Question: I am following a tutorial at <URL> where I created my rails app. I was asked to use to get my app live online. I followed the steps for linking my account to via the SSH key.
However when I use the command 'heroku create' and then copy past the link provided, in this case <URL>, I get an "Application Error" in the browser.
This is the exact message:
"An error occurred in the application and your page could not be served. Please try again in a few moments.If you are the application owner, check your logs for details."

'''
2014-07-01T06:50:55.157229+00:00 app[web.1]: Rendered layouts/_header.html.erb (0.7ms)
2014-07-01T06:50:56.211672+00:00 heroku[router]: at=info method=GET path="/about" host=omr-photoshare.herokuapp.com request_id=0b8e9a43-5ffd-4bae-aa4f-61e9f87dfdfc fwd="65.78.4.236" dyno=web.1 connect=2ms service=192ms status=304 bytes=845
2014-07-01T06:50:56.025883+00:00 app[web.1]: Started GET "/about" for 65.78.4.236 at 2014-07-01 06:50:56 +0000
2014-07-01T06:50:56.082614+00:00 app[web.1]: Rendered pages/about.html.erb within layouts/application (0.2ms)
2014-07-01T06:50:56.174581+00:00 app[web.1]: Completed 200 OK in 95ms (Views: 7.0ms | ActiveRecord: 86.8ms)
2014-07-01T06:50:56.079586+00:00 app[web.1]: Processing by PagesController#about as HTML
2014-07-01T06:50:56.173874+00:00 app[web.1]: Rendered layouts/_header.html.erb (90.3ms)
2014-07-01T06:50:57.026362+00:00 heroku[router]: at=info method=GET path="/users/edit" host=omr-photoshare.herokuapp.com request_id=9e7dbd9b-1e90-4cf0-b422-a39fc4dd86af fwd="65.78.4.236" dyno=web.1 connect=4ms service=26ms status=200 bytes=4509
2014-07-01T06:50:57.023820+00:00 app[web.1]: Rendered devise/registrations/edit.html.erb within layouts/application (6.5ms)
2014-07-01T06:50:57.007189+00:00 app[web.1]: Started GET "/users/edit" for 65.78.4.236 at 2014-07-01 06:50:57 +0000
2014-07-01T06:50:57.027133+00:00 app[web.1]: Completed 200 OK in 16ms (Views: 12.8ms | ActiveRecord: 1.3ms)
2014-07-01T06:50:57.010704+00:00 app[web.1]: Processing by Devise::RegistrationsController#edit as HTML
2014-07-01T06:50:57.026562+00:00 app[web.1]: Rendered layouts/_header.html.erb (0.5ms)
2014-07-01T06:50:58.037348+00:00 heroku[router]: at=info method=POST path="/users/sign_out" host=omr-photoshare.herokuapp.com request_id=62ed2279-f63e-4c4f-9721-7b1361348276 fwd="65.78.4.236" dyno=web.1 connect=32ms service=41ms status=302 bytes=931
2014-07-01T06:50:58.138958+00:00 heroku[router]: at=info method=GET path="/" host=omr-photoshare.herokuapp.com request_id=d36b09ab-feb9-4e13-8b07-97bda734f4cd fwd="65.78.4.236" dyno=web.1 connect=1ms service=72ms status=200 bytes=2809
2014-07-01T06:50:58.004542+00:00 app[web.1]: Started DELETE "/users/sign_out" for 65.78.4.236 at 2014-07-01 06:50:58 +0000
2014-07-01T06:50:58.034982+00:00 app[web.1]: Completed 302 Found in 25ms (ActiveRecord: 12.2ms)
2014-07-01T06:50:58.119933+00:00 app[web.1]: Processing by PagesController#home as HTML
2014-07-01T06:50:58.137550+00:00 app[web.1]: Rendered layouts/_header.html.erb (0.5ms)
2014-07-01T06:50:58.009338+00:00 app[web.1]: Processing by Devise::SessionsController#destroy as HTML
2014-07-01T06:50:58.116047+00:00 app[web.1]: Started GET "/" for 65.78.4.236 at 2014-07-01 06:50:58 +0000
2014-07-01T06:50:58.009357+00:00 app[web.1]: Parameters: {"authenticity_token"=>"5AnEyKY75EbCUcrc50OZjx2MOguNlKFceSaDg5DoFzw="}
2014-07-01T06:50:58.136033+00:00 app[web.1]: Rendered pages/home.html.erb within layouts/application (14.2ms)
2014-07-01T06:50:58.034741+00:00 app[web.1]: Redirected to http://omr-photoshare.herokuapp.com/
2014-07-01T06:50:58.138057+00:00 app[web.1]: Completed 200 OK in 18ms (Views: 16.7ms | ActiveRecord: 0.0ms)
2014-07-01T06:51:00.169842+00:00 heroku[router]: at=info method=GET path="/users/sign_in" host=omr-photoshare.herokuapp.com request_id=102f1369-f2c7-4c60-95fd-fdcf94c91f3b fwd="65.78.4.236" dyno=web.1 connect=1ms service=95ms status=200 bytes=3735
2014-07-01T06:51:00.148527+00:00 app[web.1]: Started GET "/users/sign_in" for 65.78.4.236 at 2014-07-01 06:51:00 +0000
2014-07-01T06:51:00.163967+00:00 app[web.1]: Rendered devise/shared/_links.erb (1.7ms)
2014-07-01T06:51:00.164009+00:00 app[web.1]: Rendered devise/sessions/new.html.erb within layouts/application (6.6ms)
2014-07-01T06:51:00.165306+00:00 app[web.1]: Rendered layouts/_header.html.erb (0.7ms)
2014-07-01T06:51:00.152352+00:00 app[web.1]: Processing by Devise::SessionsController#new as HTML
2014-07-01T06:51:00.165745+00:00 app[web.1]: Completed 200 OK in 13ms (Views: 10.2ms | ActiveRecord: 0.0ms)
2014-07-01T06:51:01.519186+00:00 heroku[router]: at=info method=POST path="/users/sign_in" host=omr-photoshare.herokuapp.com request_id=2e71a5f1-e10a-4158-af5c-6f80f8aac4a3 fwd="65.78.4.236" dyno=web.1 connect=9ms service=144ms status=302 bytes=1041
2014-07-01T06:51:01.575579+00:00 heroku[router]: at=info method=GET path="/" host=omr-photoshare.herokuapp.com request_id=304d9c4f-d607-4f37-aa75-bf07c48ace45 fwd="65.78.4.236" dyno=web.1 connect=3ms service=25ms status=200 bytes=2911
2014-07-01T06:51:01.571496+00:00 app[web.1]: Processing by PagesController#home as HTML
2014-07-01T06:51:01.518046+00:00 app[web.1]: Completed 302 Found in 133ms (ActiveRecord: 12.5ms)
2014-07-01T06:51:01.381342+00:00 app[web.1]: Started POST "/users/sign_in" for 65.78.4.236 at 2014-07-01 06:51:01 +0000
2014-07-01T06:51:01.576450+00:00 app[web.1]: Rendered layouts/_header.html.erb (0.5ms)
2014-07-01T06:51:01.384466+00:00 app[web.1]: Processing by Devise::SessionsController#create as HTML
2014-07-01T06:51:01.384511+00:00 app[web.1]: Parameters: {"utf8"=>"", "authenticity_token"=>"+8dZCduvFyzofV4G28jmxjsOXYrweHJ+cdJe3lEWPTQ=", "user"=>{"email"=>"cghazanfar10@gmail.com", "password"=>"[FILTERED]", "remember_me"=>"0"}, "commit"=>"Sign in"}
2014-07-01T06:51:01.517874+00:00 app[web.1]: Redirected to http://omr-photoshare.herokuapp.com/
2014-07-01T06:51:01.568980+00:00 app[web.1]: Started GET "/" for 65.78.4.236 at 2014-07-01 06:51:01 +0000
2014-07-01T06:51:01.575119+00:00 app[web.1]: Rendered pages/home.html.erb within layouts/application (2.4ms)
2014-07-01T06:51:01.576943+00:00 app[web.1]: Completed 200 OK in 5ms (Views: 3.1ms | ActiveRecord: 1.4ms)
2014-07-01T07:53:44.045215+00:00 heroku[web.1]: State changed from up to down
2014-07-01T07:53:44.044809+00:00 heroku[web.1]: Idling
2014-07-01T07:53:47.433692+00:00 app[web.1]: [2014-07-01 07:53:47] FATAL SignalException: SIGTERM
2014-07-01T07:53:47.433697+00:00 app[web.1]: /app/vendor/ruby-2.0.0/lib/ruby/2.0.0/webrick/server.rb:170:in 'select'
2014-07-01T07:53:47.433700+00:00 app[web.1]: /app/vendor/ruby-2.0.0/lib/ruby/2.0.0/webrick/server.rb:170:in 'block in start'
2014-07-01T07:53:47.433702+00:00 app[web.1]: /app/vendor/ruby-2.0.0/lib/ruby/2.0.0/webrick/server.rb:32:in 'start'
2014-07-01T07:53:47.433704+00:00 app[web.1]: /app/vendor/ruby-2.0.0/lib/ruby/2.0.0/webrick/server.rb:160:in 'start'
2014-07-01T07:53:47.433753+00:00 app[web.1]: /app/vendor/bundle/ruby/2.0.0/gems/rack-1.5.2/lib/rack/handler/webrick.rb:14:in 'run'
2014-07-01T07:53:47.433755+00:00 app[web.1]: /app/vendor/bundle/ruby/2.0.0/gems/rack-1.5.2/lib/rack/server.rb:264:in 'start'
2014-07-01T07:53:47.433757+00:00 app[web.1]: /app/vendor/bundle/ruby/2.0.0/gems/railties-4.1.1/lib/rails/commands/server.rb:69:in 'start'
2014-07-01T07:53:47.433758+00:00 app[web.1]: /app/vendor/bundle/ruby/2.0.0/gems/railties-4.1.1/lib/rails/commands/commands_tasks.rb:81:in 'block in server'
2014-07-01T07:53:47.433760+00:00 app[web.1]: /app/vendor/bundle/ruby/2.0.0/gems/railties-4.1.1/lib/rails/commands/commands_tasks.rb:76:in 'tap'
2014-07-01T07:53:47.433761+00:00 app[web.1]: /app/vendor/bundle/ruby/2.0.0/gems/railties-4.1.1/lib/rails/commands/commands_tasks.rb:76:in 'server'
2014-07-01T07:53:47.433763+00:00 app[web.1]: /app/vendor/bundle/ruby/2.0.0/gems/railties-4.1.1/lib/rails/commands/commands_tasks.rb:40:in 'run_command!'
2014-07-01T07:53:47.433764+00:00 app[web.1]: /app/vendor/bundle/ruby/2.0.0/gems/railties-4.1.1/lib/rails/commands.rb:17:in '<top (required)>'
2014-07-01T07:53:47.433766+00:00 app[web.1]: bin/rails:8:in 'require'
2014-07-01T07:53:47.433767+00:00 app[web.1]: bin/rails:8:in '<main>'
2014-07-01T07:53:47.433773+00:00 app[web.1]: [2014-07-01 07:53:47] INFO going to shutdown ...
2014-07-01T07:53:47.433817+00:00 app[web.1]: [2014-07-01 07:53:47] INFO WEBrick::HTTPServer#start done.
2014-07-01T07:53:47.433890+00:00 app[web.1]: Exiting
2014-07-01T07:53:49.611381+00:00 heroku[web.1]: Process exited with status 143
2014-07-01T07:53:46.855962+00:00 heroku[web.1]: Stopping all processes with SIGTERM
2014-07-01T15:33:01.545336+00:00 heroku[web.1]: Unidling
2014-07-01T15:33:01.545628+00:00 heroku[web.1]: State changed from down to starting
2014-07-01T15:33:08.727524+00:00 app[web.1]: [2014-07-01 15:33:08] INFO WEBrick 1.3.1
2014-07-01T15:33:08.727547+00:00 app[web.1]: [2014-07-01 15:33:08] INFO ruby 2.0.0 (2014-05-08) [x86_64-linux]
2014-07-01T15:33:08.727961+00:00 app[web.1]: [2014-07-01 15:33:08] INFO WEBrick::HTTPServer#start: pid=2 port=36532
2014-07-01T15:33:04.638475+00:00 heroku[web.1]: Starting process with command 'bin/rails server -p 36532 -e production'
2014-07-01T15:33:09.317544+00:00 heroku[web.1]: State changed from starting to up
2014-07-01T15:33:10.624767+00:00 heroku[router]: at=info method=GET path="/favicon.ico" host=omr-photoshare.herokuapp.com request_id=10c1d02a-1e17-4a48-9838-c35c2d530b52 fwd="66.249.83.39" dyno=web.1 connect=4ms service=8ms status=200 bytes=228
2014-07-01T16:38:20.572132+00:00 heroku[web.1]: State changed from up to down
2014-07-01T16:38:20.571809+00:00 heroku[web.1]: Idling
2014-07-01T16:38:25.614240+00:00 app[web.1]: [2014-07-01 16:38:25] FATAL SignalException: SIGTERM
2014-07-01T16:38:25.614249+00:00 app[web.1]: /app/vendor/ruby-2.0.0/lib/ruby/2.0.0/webrick/server.rb:170:in 'select'
2014-07-01T16:38:25.614252+00:00 app[web.1]: /app/vendor/ruby-2.0.0/lib/ruby/2.0.0/webrick/server.rb:170:in 'block in start'
2014-07-01T16:38:25.614254+00:00 app[web.1]: /app/vendor/ruby-2.0.0/lib/ruby/2.0.0/webrick/server.rb:32:in 'start'
2014-07-01T16:38:25.614255+00:00 app[web.1]: /app/vendor/ruby-2.0.0/lib/ruby/2.0.0/webrick/server.rb:160:in 'start'
2014-07-01T16:38:25.614257+00:00 app[web.1]: /app/vendor/bundle/ruby/2.0.0/gems/rack-1.5.2/lib/rack/handler/webrick.rb:14:in 'run'
2014-07-01T16:38:25.614260+00:00 app[web.1]: /app/vendor/bundle/ruby/2.0.0/gems/railties-4.1.1/lib/rails/commands/server.rb:69:in 'start'
2014-07-01T16:38:25.614258+00:00 app[web.1]: /app/vendor/bundle/ruby/2.0.0/gems/rack-1.5.2/lib/rack/server.rb:264:in 'start'
2014-07-01T16:38:25.614262+00:00 app[web.1]: /app/vendor/bundle/ruby/2.0.0/gems/railties-4.1.1/lib/rails/commands/commands_tasks.rb:81:in 'block in server'
2014-07-01T16:38:25.614268+00:00 app[web.1]: /app/vendor/bundle/ruby/2.0.0/gems/railties-4.1.1/lib/rails/commands.rb:17:in '<top (required)>'
2014-07-01T16:38:25.614263+00:00 app[web.1]: /app/vendor/bundle/ruby/2.0.0/gems/railties-4.1.1/lib/rails/commands/commands_tasks.rb:76:in 'tap'
2014-07-01T16:38:25.614342+00:00 app[web.1]: [2014-07-01 16:38:25] INFO going to shutdown ...
2014-07-01T16:38:25.614455+00:00 app[web.1]: => Ctrl-C to shutdown server
2014-07-01T16:38:25.614272+00:00 app[web.1]: bin/rails:8:in '<main>'
2014-07-01T16:38:25.614452+00:00 app[web.1]: => Run 'rails server -h' for more startup options
2014-07-01T16:38:25.614265+00:00 app[web.1]: /app/vendor/bundle/ruby/2.0.0/gems/railties-4.1.1/lib/rails/commands/commands_tasks.rb:76:in 'server'
2014-07-01T16:38:25.614266+00:00 app[web.1]: /app/vendor/bundle/ruby/2.0.0/gems/railties-4.1.1/lib/rails/commands/commands_tasks.rb:40:in 'run_command!'
2014-07-01T16:38:25.614270+00:00 app[web.1]: bin/rails:8:in 'require'
2014-07-01T16:38:25.614406+00:00 app[web.1]: [2014-07-01 16:38:25] INFO WEBrick::HTTPServer#start done.
2014-07-01T16:38:25.614450+00:00 app[web.1]: => Rails 4.1.1 application starting in production on http://0.0.0.0:36532
2014-07-01T16:38:25.614475+00:00 app[web.1]: Exiting
2014-07-01T16:38:25.614448+00:00 app[web.1]: => Booting WEBrick
2014-07-01T16:38:25.614453+00:00 app[web.1]: => Notice: server is listening on all interfaces (0.0.0.0). Consider using 127.0.0.1 (--binding option)
2014-07-01T16:38:24.918023+00:00 heroku[web.1]: Stopping all processes with SIGTERM
2014-07-01T16:38:28.512103+00:00 heroku[web.1]: Process exited with status 143
'''
I looked at some of the answers to this problem. Most of the people are saying that doesn't support and that I need to convert my database to
Additional Information:
'''
source 'https://rubygems.org'
gem 'rails', '4.1.1'
gem 'sass-rails', '~> 4.0.3'
gem 'uglifier', '>= 1.3.0'
gem 'coffee-rails', '~> 4.0.0'
gem 'jquery-rails'
gem 'turbolinks'
gem 'jbuilder', '~> 2.0'
gem 'bootstrap-sass'
group :development, :test do
gem 'sqlite3'
end
group :production do
gem 'pg'
gem 'rails_12factor'
end
gem 'sdoc', '~> 0.4.0', group: :doc
gem 'spring', group: :development
'''
'''
default: &default
adapter: sqlite3
pool: 5
timeout: 5000
development:
<<: *default
database: db/development.sqlite3
test:
<<: *default
database: db/test.sqlite3
production:
<<: *default
database: db/production.sqlite3
'''
Thank you for any future help...
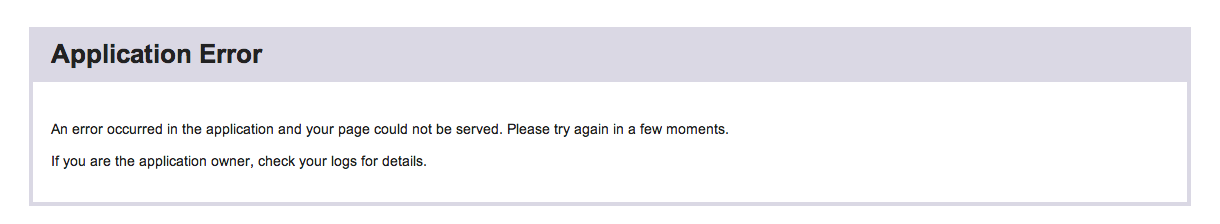
Answer: Your problem is almost certainly DB related (as you've already suggested)
Heroku has two types of error - the standard "Rails" errors & Heroku platform errors:

--
These errors are standard for Rails apps running on Heroku - the difference is the Rails error is one derived from the Rails app itself; the Heroku error is raised from the Heroku platform
Heroku errors essentially mean your application cannot load for some reason; typically because it's unable to connect to your DB, or the DB doesn't have the right data tables.
To fix this, you first need to ensure you're using a <URL>:
'''
#config/database.yml
production:
....
'''
After you have this set up & pushed to 'Heroku', you then need to ensure the db is populated with the right tables. To do this, run 'heroku run rake db:migrate' in your local 'cmd'
---
The way to make sure you have a production db is to use the <URL>, which should come as standard in your Heroku app dashboard
If you need to add the Heroku postgres db to your dashboard, you just need to <URL>
Once the db is in your dashboard, click on it & it should come up with the Postgres interface. You can see <URL>; you should use the details provided by the Postgress add-on in your app's dashboard
Typically, a Heroku-compatible 'database.yml' would look like this:
'''
#config/database.yml
production:
adapter: postgresql
encoding: utf8
database: *********
pool: 5
username: ********* #-> *** data from heroku's postgres user details page
password: ******
host: ******
'''